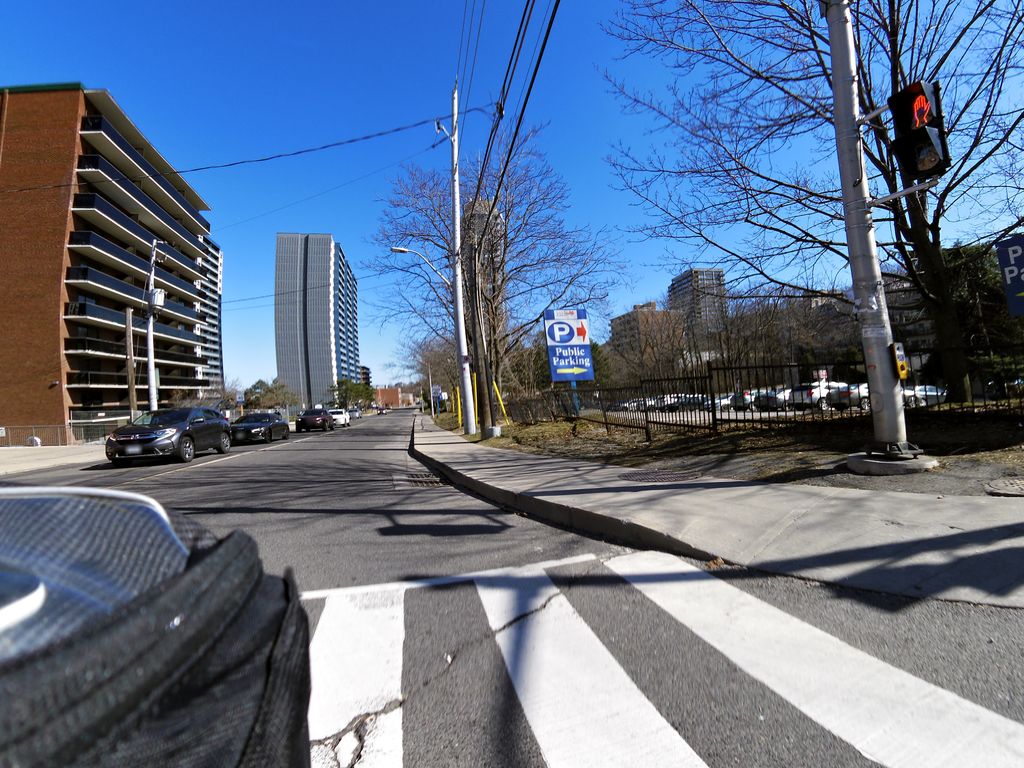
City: hamilton